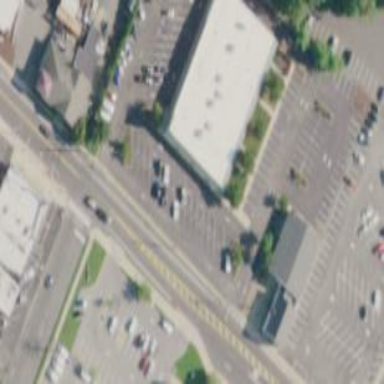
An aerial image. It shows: Retail building.